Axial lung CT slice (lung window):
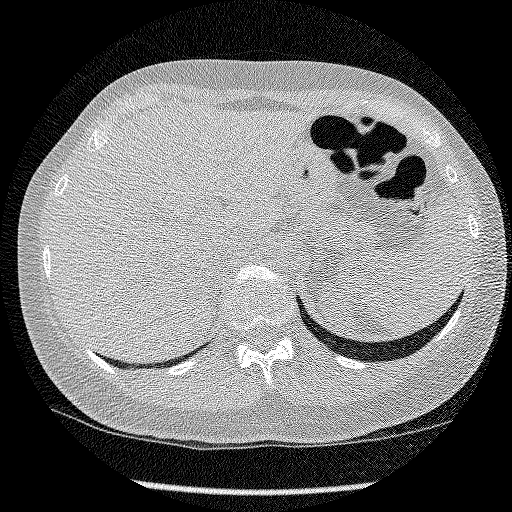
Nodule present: no